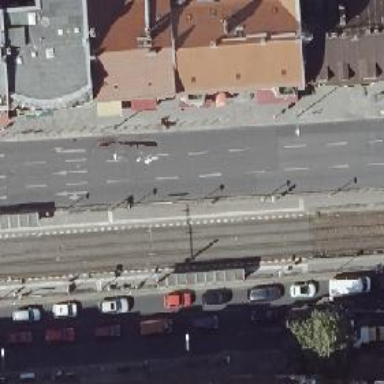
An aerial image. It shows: Tram stop.